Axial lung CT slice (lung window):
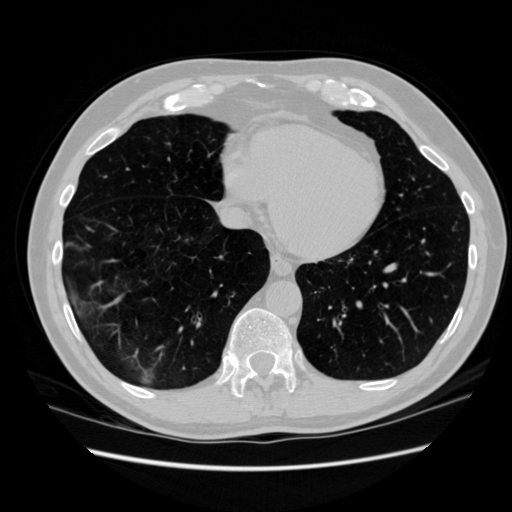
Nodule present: no